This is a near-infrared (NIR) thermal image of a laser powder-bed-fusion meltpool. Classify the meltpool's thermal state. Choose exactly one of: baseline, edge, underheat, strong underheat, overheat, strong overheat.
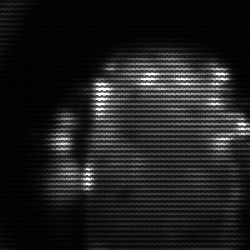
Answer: baseline